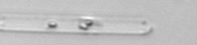
Label: Cerataulina_pelagica